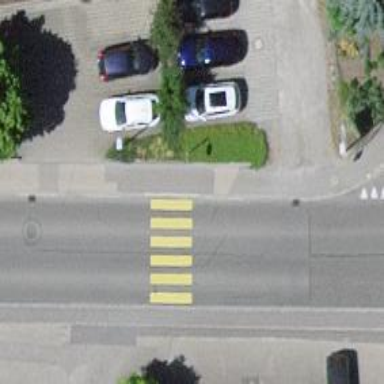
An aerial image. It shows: Zebra crossing on the road.